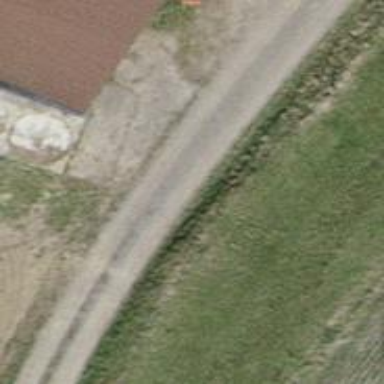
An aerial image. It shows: Track with grade 3 pebblestone surface.